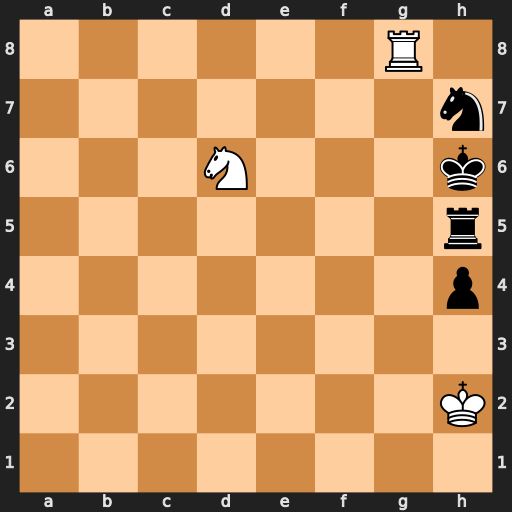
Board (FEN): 6R1/7n/3N3k/7r/7p/8/7K/8
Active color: w
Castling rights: -
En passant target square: -
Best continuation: Nf7#